Question: I am a c# programmer but I have never needed to use XSLT. I do now and I am stuck
Given some xmls I need to use XSLT to produce an html output.Googling a bit I did manage to put something together that worked till my boss told me that ".I was hardcoding the columns names.
All columns header must be horizontally.

Any help writing the xslt?The one I did was useless as it hardcoded the columns
'''
<Generated>
<Employees>
<Employee name="Joe Bloggs">
<Sales>
<Sale key="Sale-Id" value="2323" />
<Sale key="Sale-Field1" value="Field1sale" />
<Sale key="Sale-Field2" value="field2Sale" />
</Sales>
</Employee>
<Employee name="Mark Bloggs">
<Sales>
<Sale key="Sale-Id" value="334" />
<Sale key="Sale-Field1" value="Field1sale" />
<Sale key="Sale-Field2" value="field2Sale" />
</Sales>
</Employee>
</Employees>
<Products>
<Product name="Rice">
<Sales>
<Sale key="Sale-Id" value="334" />
<Sale key="Sale-Field1" value="Field1sale" />
<Sale key="Sale-Field2" value="field2Sale" />
</Sales>
</Product>
<Product name="Wine">
<Sales>
<Sale key="Sale-Id" value="32" />
<Sale key="Sale-Field1" value="Field1sale" />
<Sale key="Sale-Field2" value="field2Sale" />
</Sales>
</Product>
</Products>
</Generated>
'''
I KNOW IT'S WRONG BUT LEARNING ABOUT XSLT
'''
<?xml version="1.0" encoding="UTF-8"?>
<xsl:stylesheet xmlns:xsl="http://www.w3.org/1999/XSL/Transform" version="1.0">
<xsl:template match="/">
<xsl:for-each select="(Generated/Employees/Employee)[1]/Sales/Sale[@key != 'Sale-Id']">
<xsl:for-each select="Generated/Employees/Employee">
</xsl:for-each>
<xsl:for-each select="./Sales/Sale[@key != 'Sale-Id']">
</xsl:for-each>
<xsl:value-of select="@Value"/>
</xsl:for-each>
</xsl:template>
</xsl:stylesheet>
'''
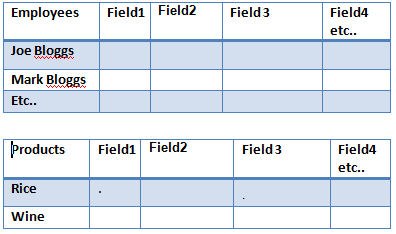
Answer: Well, assuming your columns 'Sale-Field1' etc are the same for all 'Employees' and can be taken from first employee record (it it's not true - then task is significantly harder) - basically all you need is '<xsl:for-each>' and '<xsl:value-of>'.
Second requirement - you should basically understand 'xpath' queries, as it is used to retrieve data from xml.
So, for creating your header you can use:
'''
<xsl:for-each select="(Generated/Employees/Employee)[1]/Sales/Sale[@key != 'Sale-Id']">
'''
This will iterate over 'Sale' nodes of first 'Employee' node having attribute 'key' not equal to 'Sale-Id' (as you don't need this in your table). On that iteration you can get attribute 'value' as '<xsl:value-of select="@key" />'
That's all with header, let go to rows. You can iterate over employees the same way as before:
'''
<xsl:for-each select="Generated/Employees/Employee">
'''
And now after you get name of employee as '<xsl:value-of select="@name" />', you need one more nested loop - over Sales:
'''
<xsl:for-each select="./Sales/Sale[@key != 'Sale-Id']">
'''
Note here we are using relative xpath started with './'. And finally, in that loop you can get your values as '<xsl:value-of select="@value" />'
And yes - I see no any "grouping" in your desired table output - so it's unclear why it was mentioned in title.